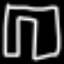
Label: pants